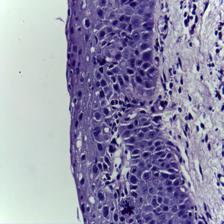
Diagnosis: Normal